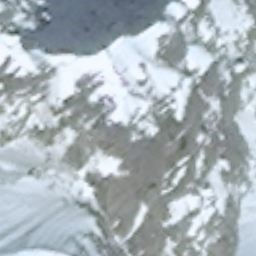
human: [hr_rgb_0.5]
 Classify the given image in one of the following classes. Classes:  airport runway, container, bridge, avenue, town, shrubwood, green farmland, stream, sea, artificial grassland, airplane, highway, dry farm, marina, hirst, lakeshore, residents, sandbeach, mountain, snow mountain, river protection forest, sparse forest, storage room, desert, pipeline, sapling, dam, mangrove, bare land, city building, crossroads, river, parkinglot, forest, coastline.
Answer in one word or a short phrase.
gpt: snow mountain